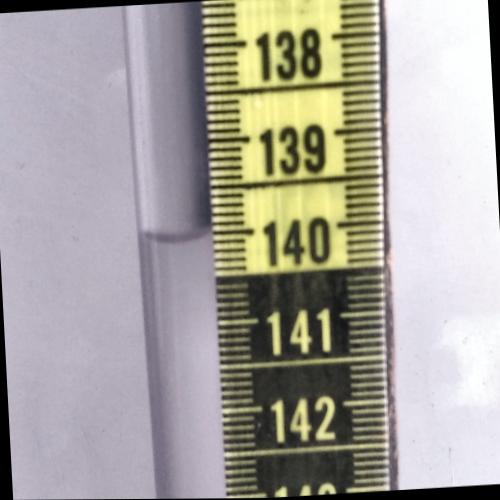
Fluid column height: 140.0 cm